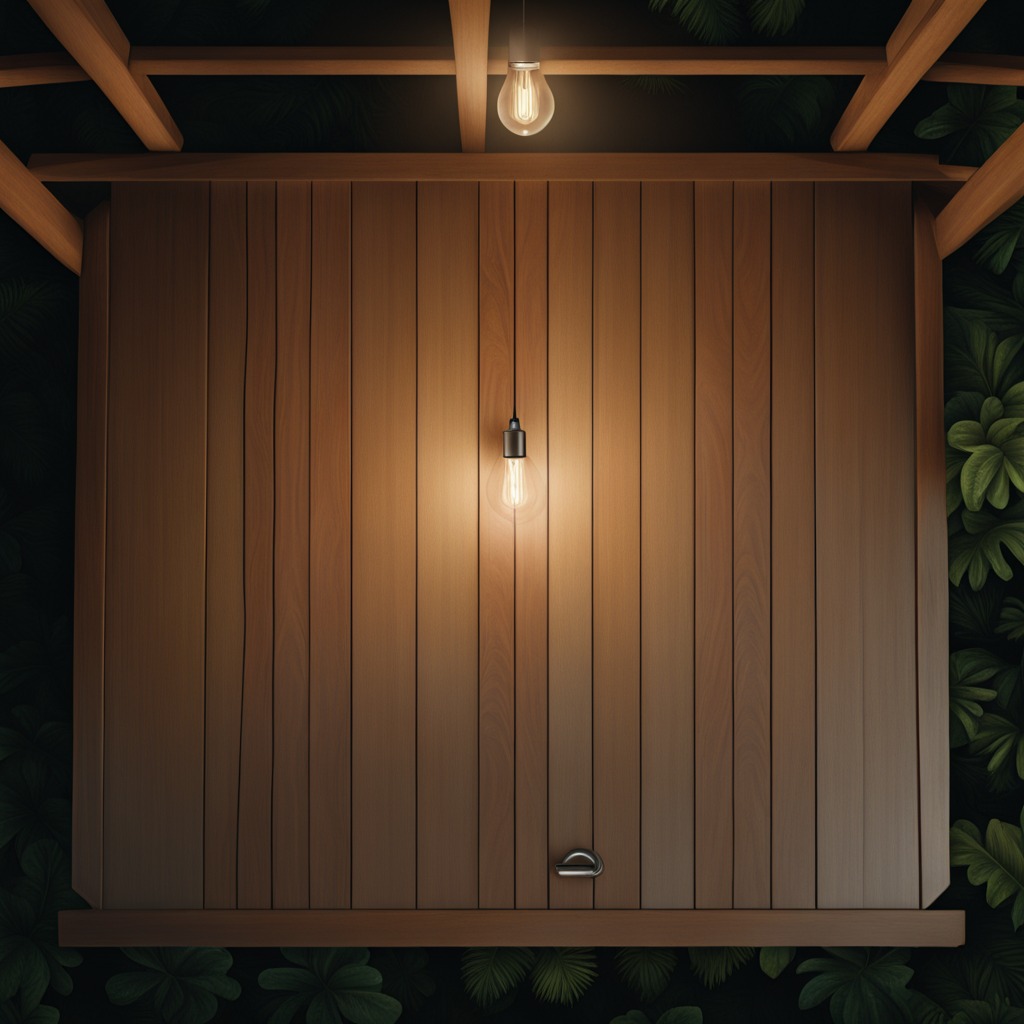
A flat metal washer lying on a wooden table inside a jungle field workshop tent at night.